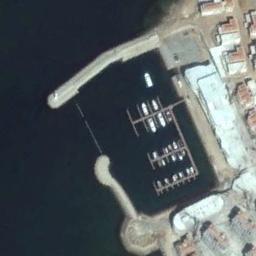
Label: harbor